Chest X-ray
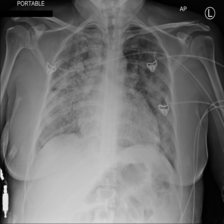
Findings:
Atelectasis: negative
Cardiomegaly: negative
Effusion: negative
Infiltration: positive
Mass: negative
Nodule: negative
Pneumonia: negative
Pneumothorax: negative
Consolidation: negative
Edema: negative
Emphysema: negative
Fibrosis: negative
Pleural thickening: negative
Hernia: negative